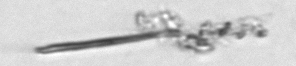
Label: fiber_TAG_external_detritus